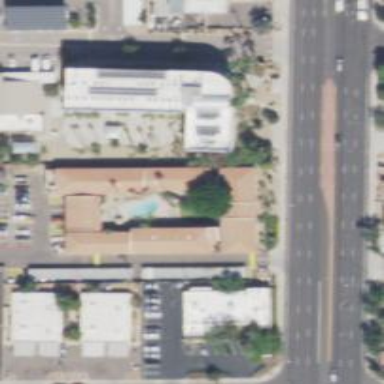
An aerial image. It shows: Swimming pool located in leisure land.